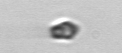
Label: Heterocapsa_rotundata